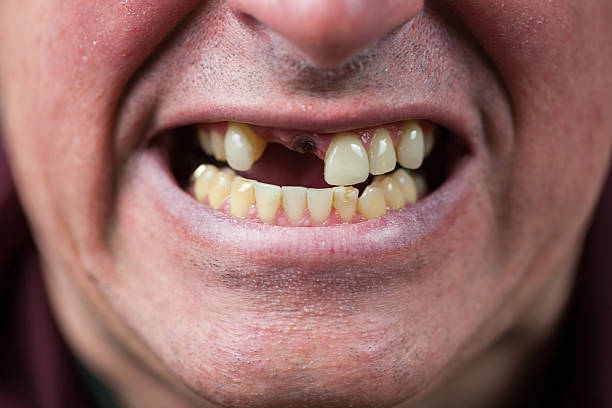
Condition: hypodontia